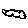
Label: cloud